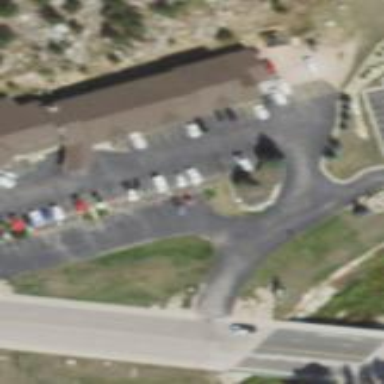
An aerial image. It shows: Motel building.